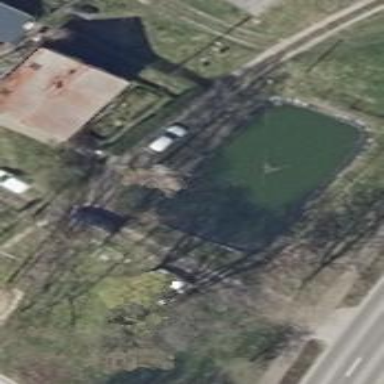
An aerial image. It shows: Pond with natural water.